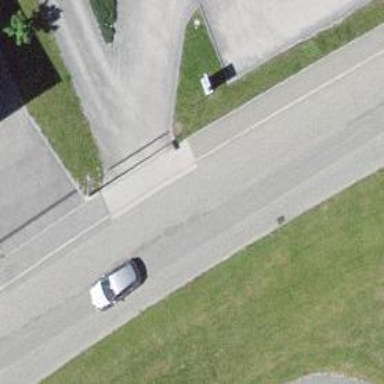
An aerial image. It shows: Smooth asphalt road in residential area.